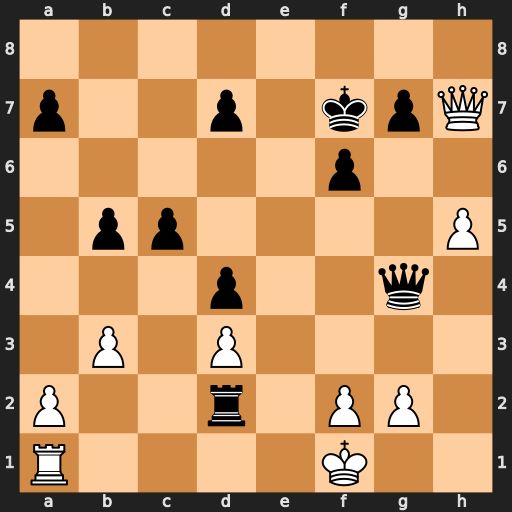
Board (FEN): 8/p2p1kpQ/5p2/1pp4P/3p2q1/1P1P4/P2r1PP1/R4K2
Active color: w
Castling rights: -
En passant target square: -
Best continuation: Re1 Rd1 Qg6+ Qxg6 hxg6+ Kxg6 Rxd1